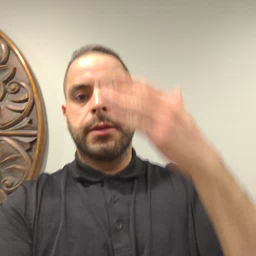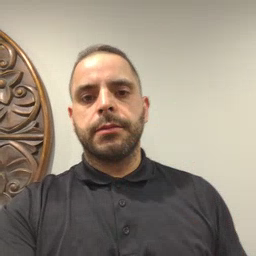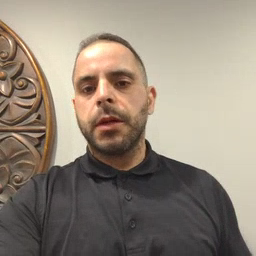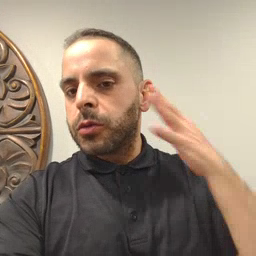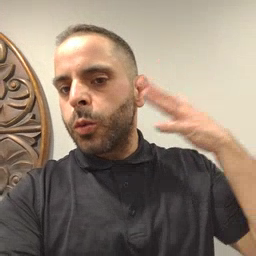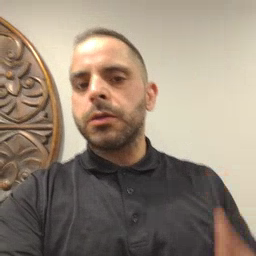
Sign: noisy